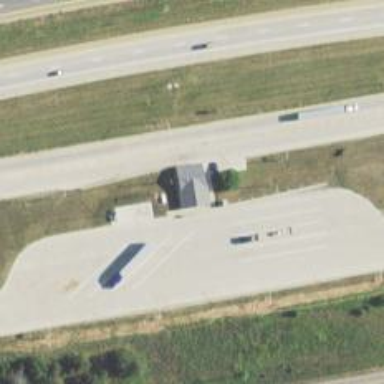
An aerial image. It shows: Weighbridge facility known as weight station.